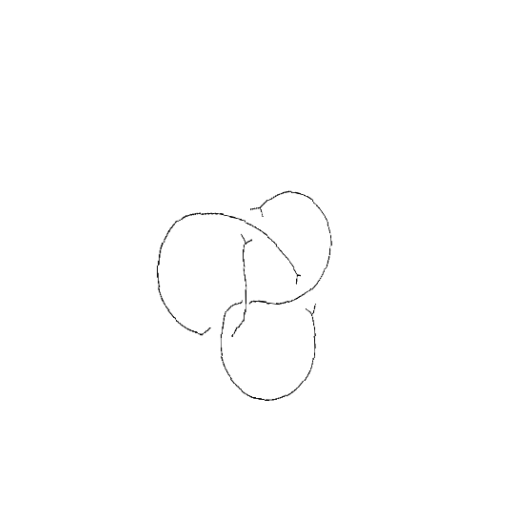
Crossing number: 4